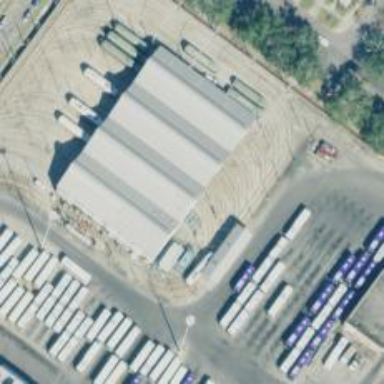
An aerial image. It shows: Yard service area with building passage tunnel for tram railway.